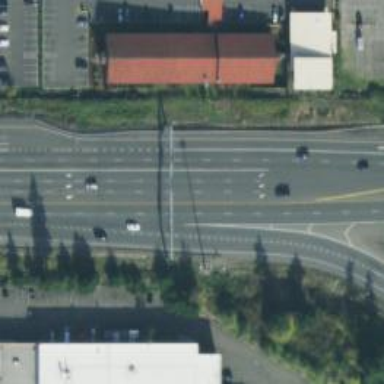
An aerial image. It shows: This image shows trunk highway that functions as expressway.